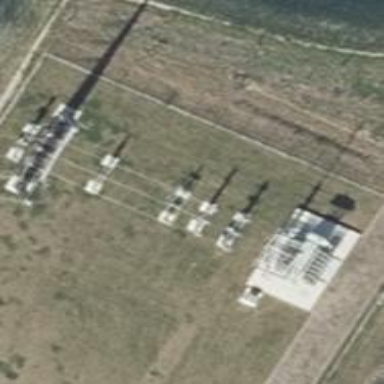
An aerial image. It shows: Switch used for power control.